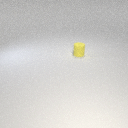
small yellow rubber cylinder